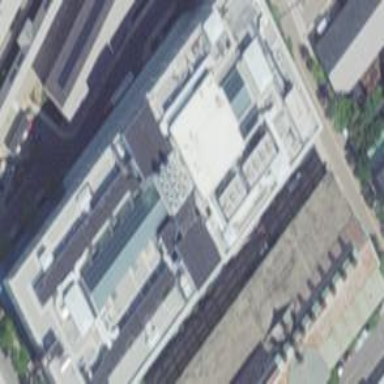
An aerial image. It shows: Building.